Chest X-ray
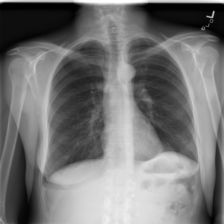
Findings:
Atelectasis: negative
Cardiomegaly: negative
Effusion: negative
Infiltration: negative
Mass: negative
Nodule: negative
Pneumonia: negative
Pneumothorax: negative
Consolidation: negative
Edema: negative
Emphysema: negative
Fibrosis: negative
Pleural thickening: negative
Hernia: negative